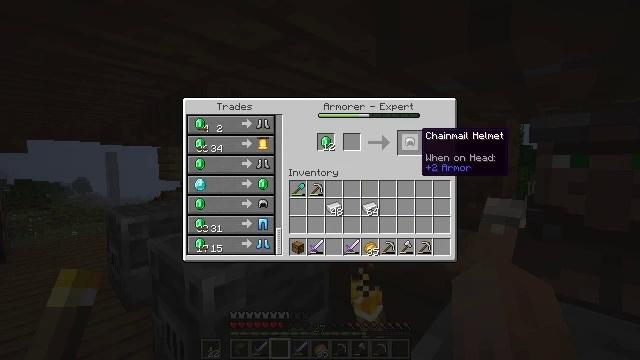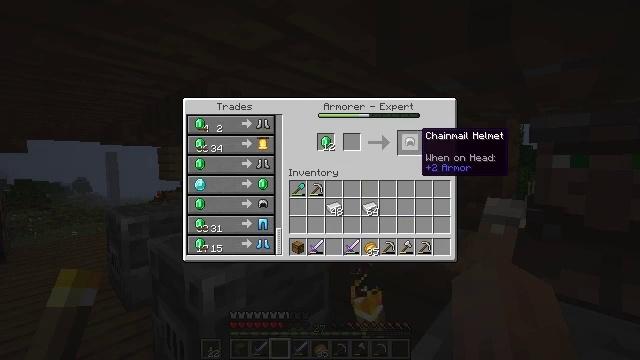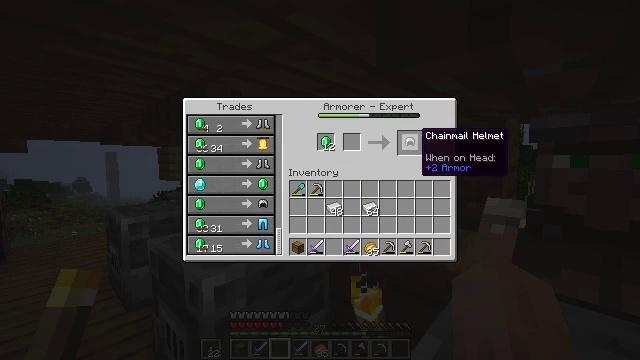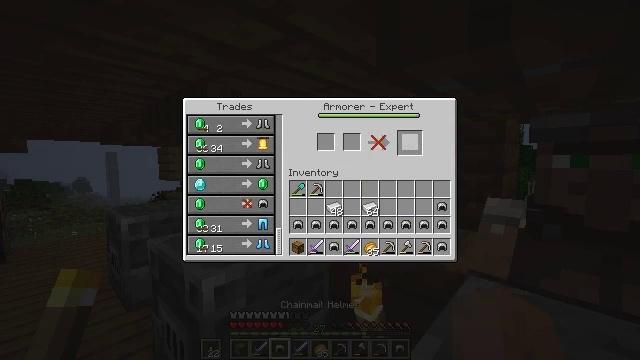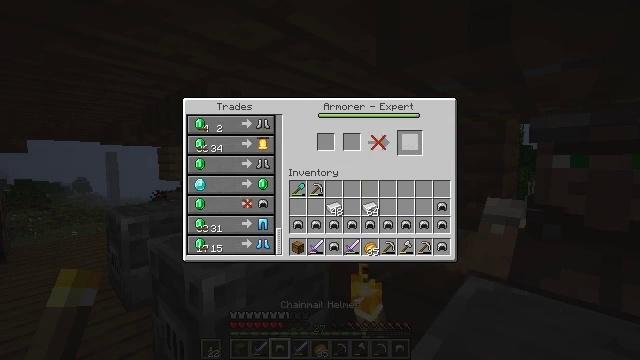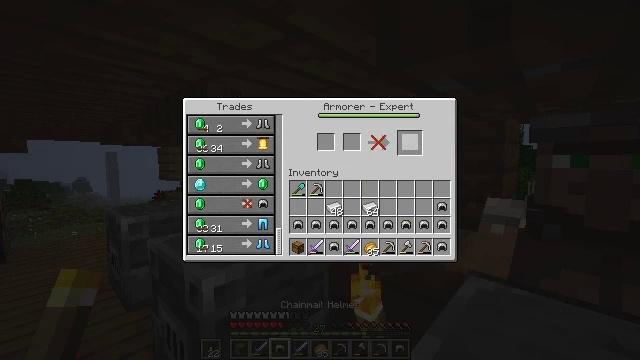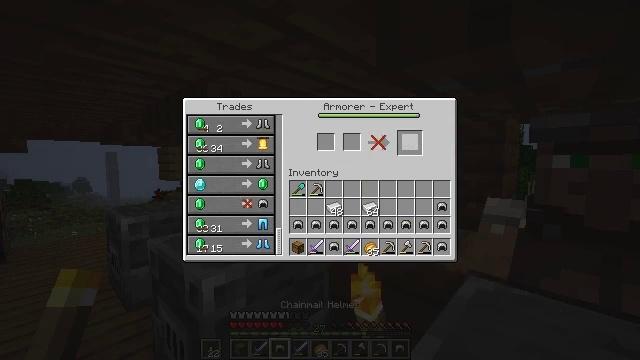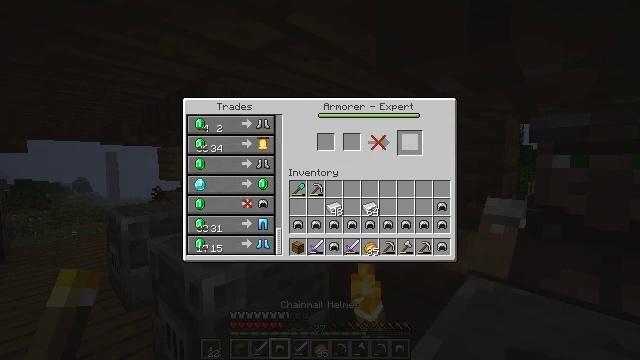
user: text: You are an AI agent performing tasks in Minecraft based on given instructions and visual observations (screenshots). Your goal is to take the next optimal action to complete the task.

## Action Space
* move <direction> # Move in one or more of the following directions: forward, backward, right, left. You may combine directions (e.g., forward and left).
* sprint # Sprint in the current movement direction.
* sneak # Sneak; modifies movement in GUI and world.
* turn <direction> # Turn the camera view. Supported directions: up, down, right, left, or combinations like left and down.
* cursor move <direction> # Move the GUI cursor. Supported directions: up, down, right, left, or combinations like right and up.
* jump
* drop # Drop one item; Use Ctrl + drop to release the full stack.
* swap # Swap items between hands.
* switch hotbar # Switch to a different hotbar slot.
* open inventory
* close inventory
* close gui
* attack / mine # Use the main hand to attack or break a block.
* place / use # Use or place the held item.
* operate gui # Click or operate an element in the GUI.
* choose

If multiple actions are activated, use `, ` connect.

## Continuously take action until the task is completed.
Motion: motion action
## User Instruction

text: Open the crafting table and craft a chainmail helmet.
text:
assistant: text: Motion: sneak
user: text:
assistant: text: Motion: sneak
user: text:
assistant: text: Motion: sneak, operate gui
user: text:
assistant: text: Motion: sneak, operate gui
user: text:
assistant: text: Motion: sneak
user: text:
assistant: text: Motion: sneak
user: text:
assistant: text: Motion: sneak
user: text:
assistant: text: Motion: sneak